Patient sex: F
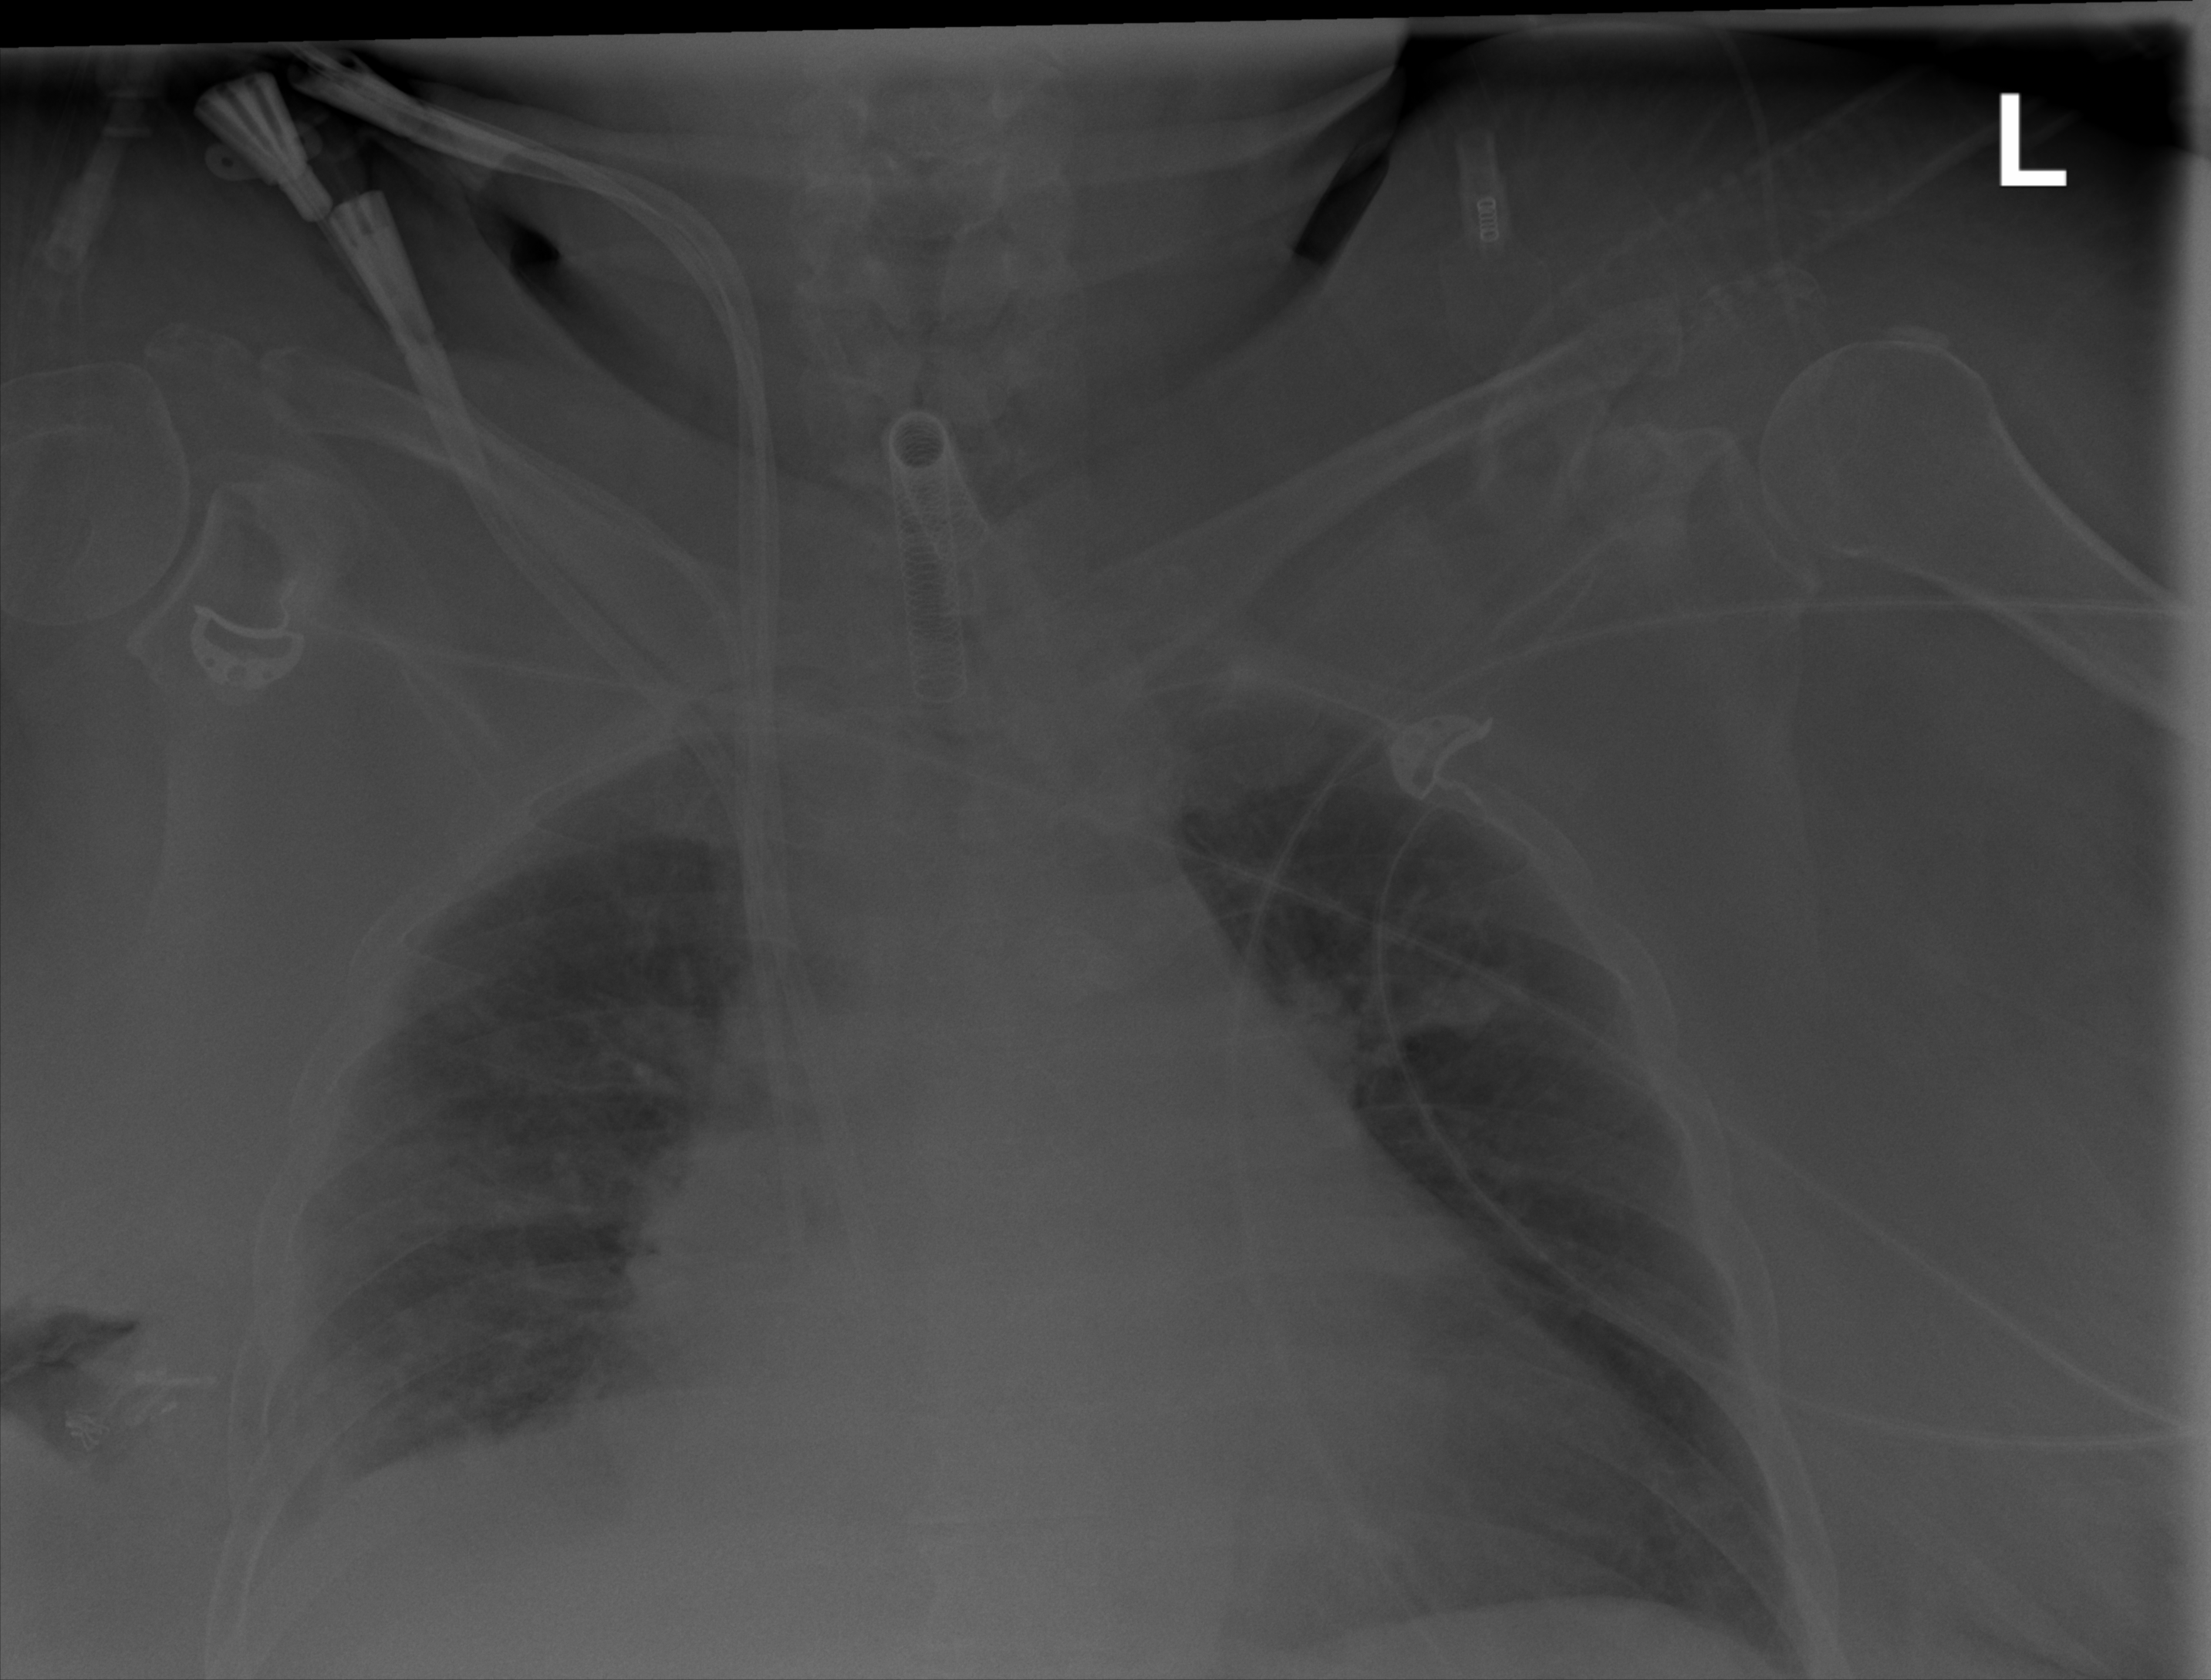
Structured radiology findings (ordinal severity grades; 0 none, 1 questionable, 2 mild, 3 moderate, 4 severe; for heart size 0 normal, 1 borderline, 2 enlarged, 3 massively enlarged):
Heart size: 2
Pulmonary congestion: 2
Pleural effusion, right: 2
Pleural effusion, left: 0
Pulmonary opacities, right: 2
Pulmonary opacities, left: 0
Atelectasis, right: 2
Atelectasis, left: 2